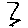
Label: zigzag